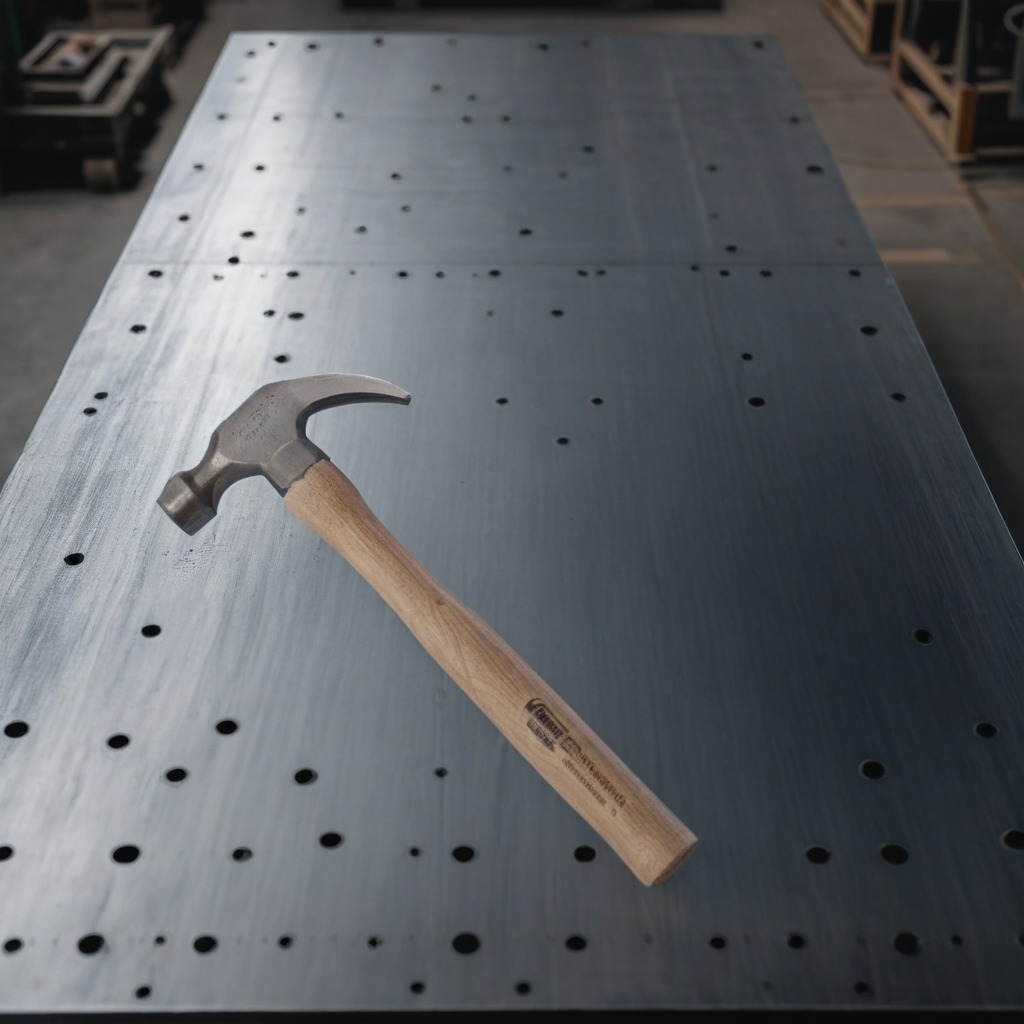
A hammer is lying on a cold steel table in a mining workshop gritty textures.